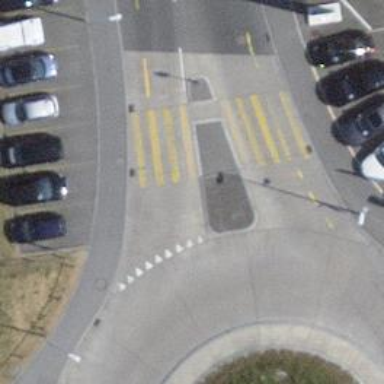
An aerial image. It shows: Uncontrolled zebra crossing with pedestrian island.